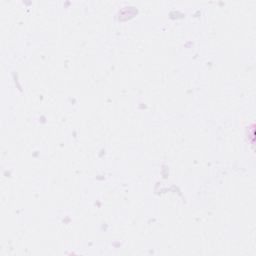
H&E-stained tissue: Breast